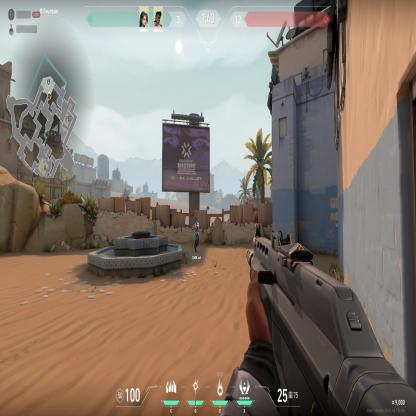
Label: teammate